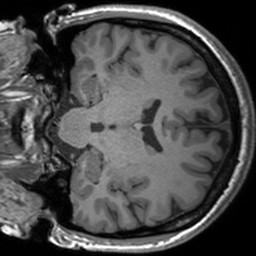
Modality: T1w
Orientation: coronal
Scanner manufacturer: siemens
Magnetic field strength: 3 T
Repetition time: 1.54 s
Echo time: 0.00234 s